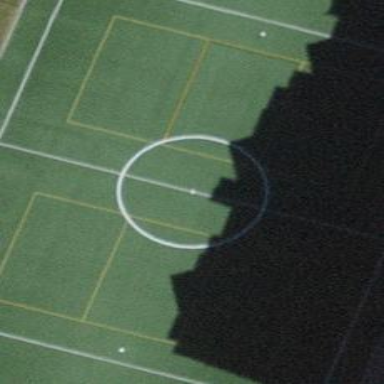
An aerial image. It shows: Multi-sport pitch for leisure activities.